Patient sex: M
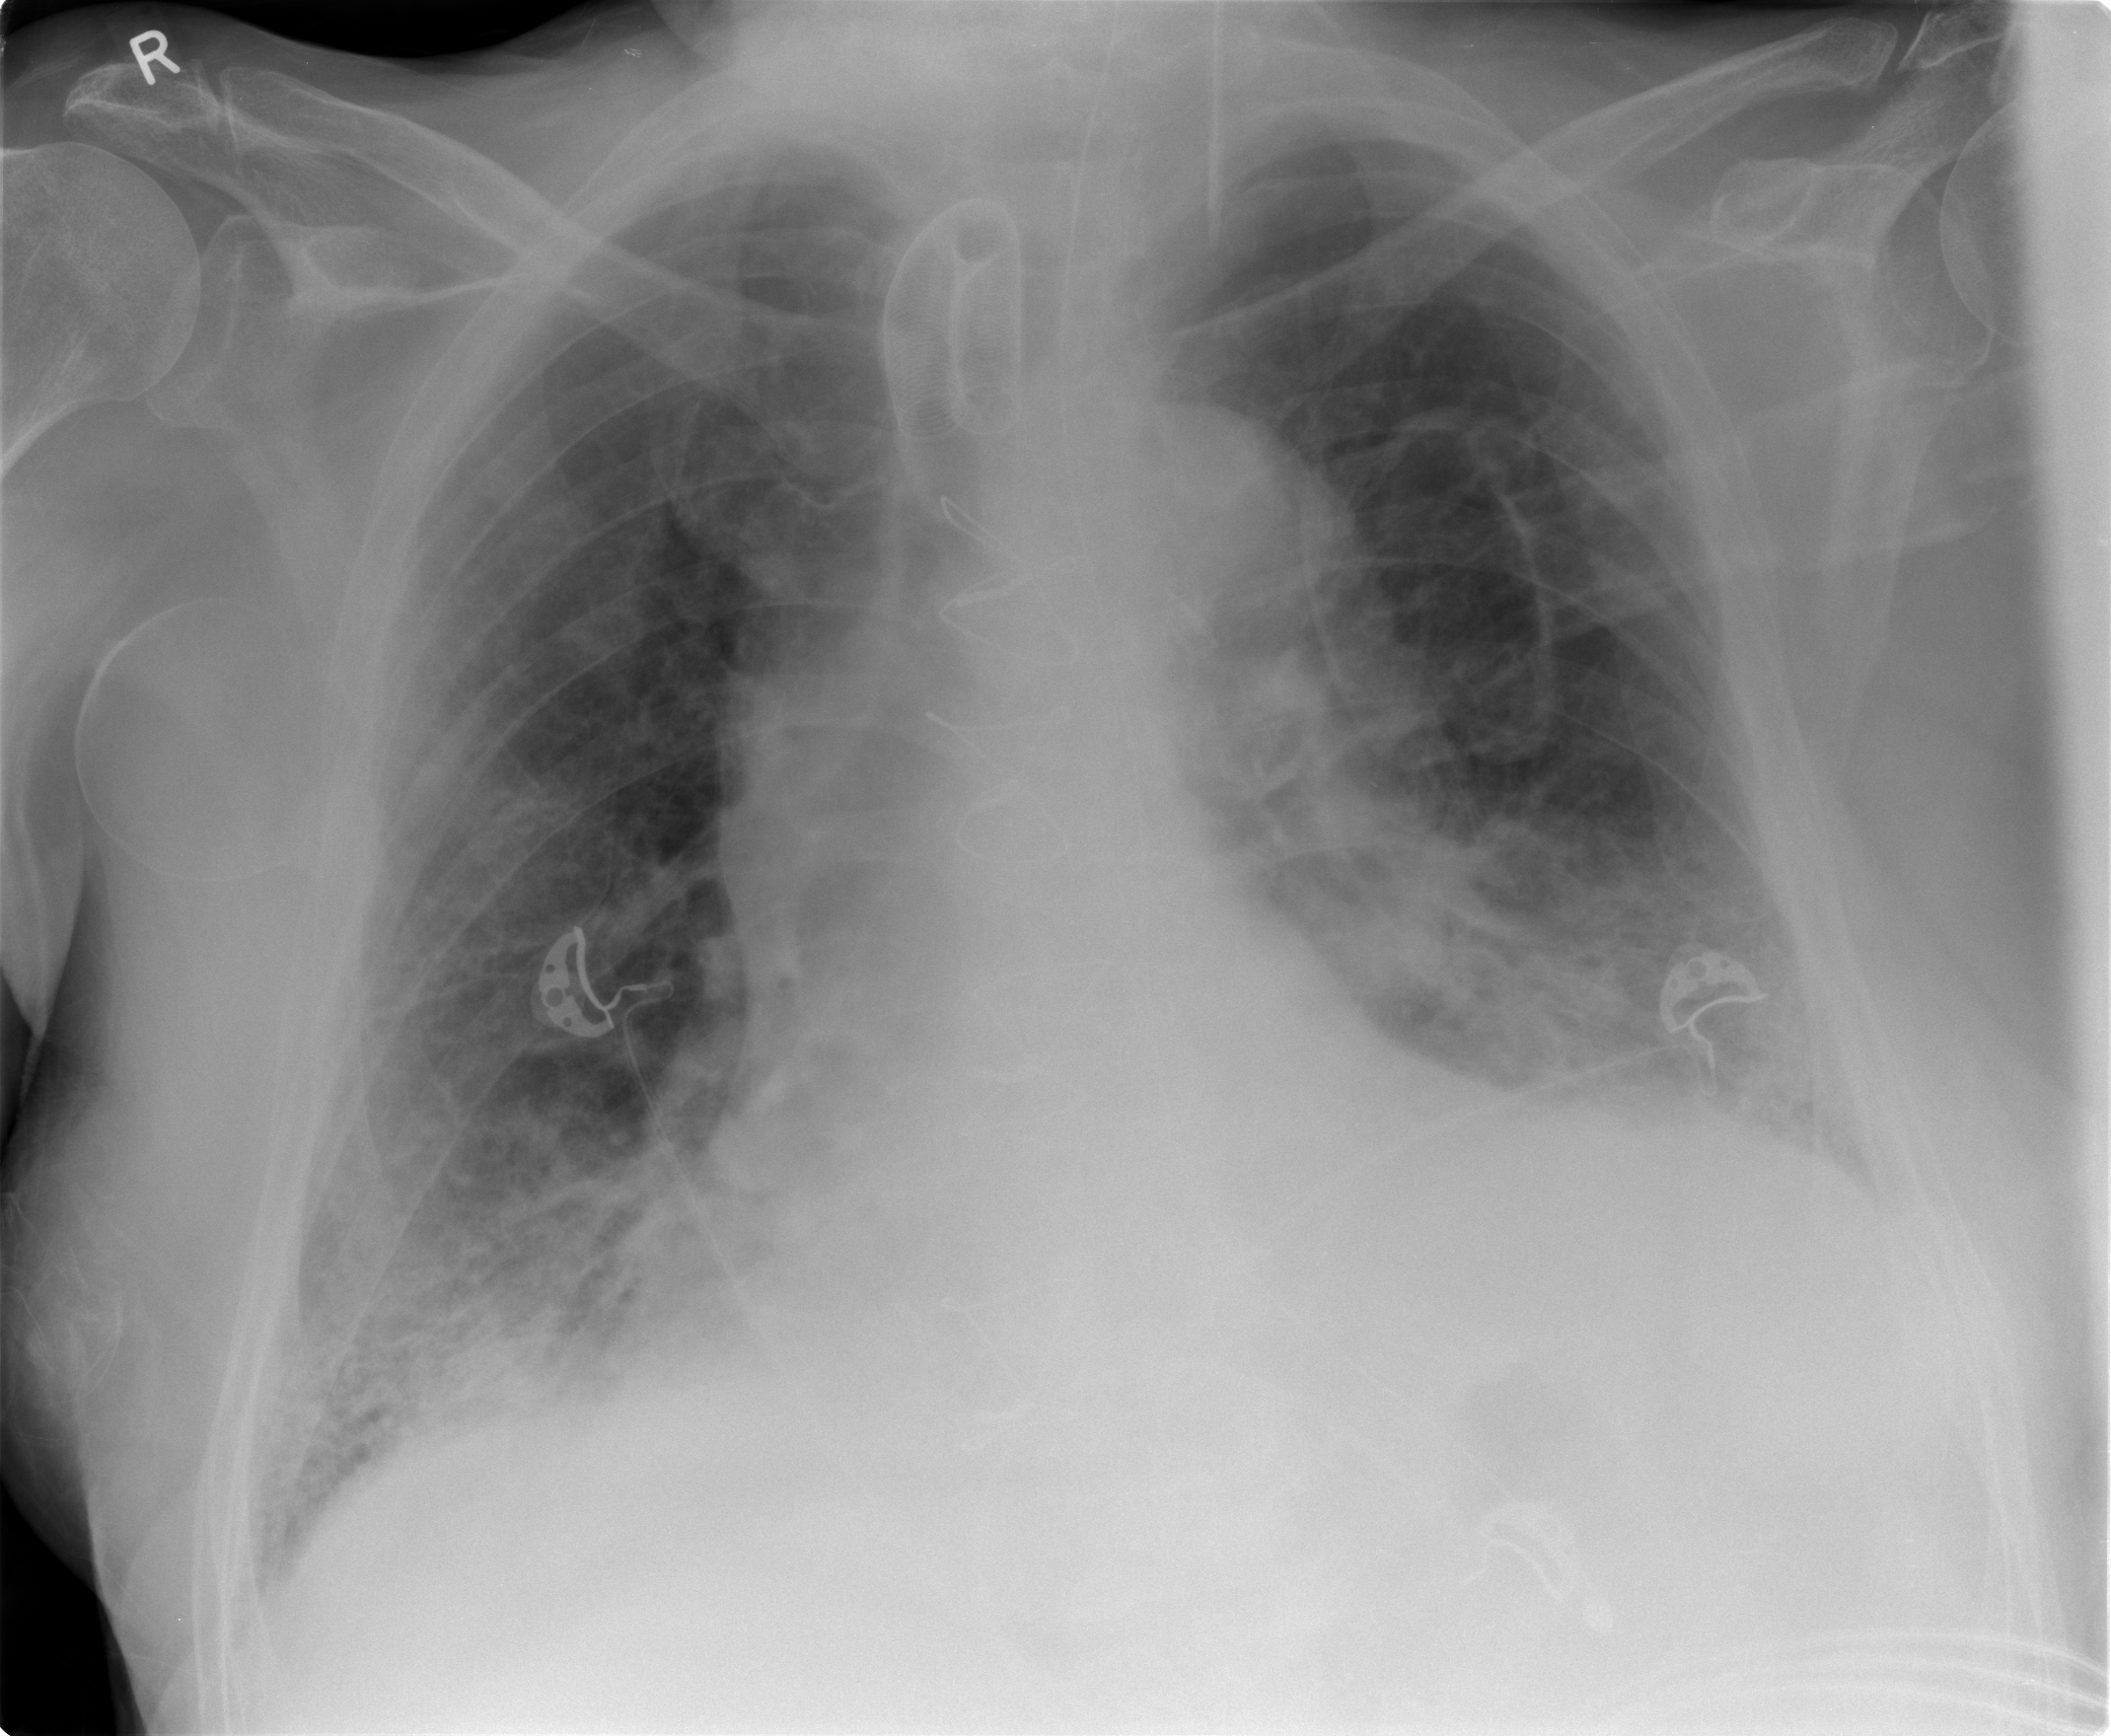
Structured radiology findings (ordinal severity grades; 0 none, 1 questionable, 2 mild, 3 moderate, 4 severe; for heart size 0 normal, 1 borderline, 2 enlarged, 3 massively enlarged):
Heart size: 1
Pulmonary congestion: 2
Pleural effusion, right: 2
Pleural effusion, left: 2
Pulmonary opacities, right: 2
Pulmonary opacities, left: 3
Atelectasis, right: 2
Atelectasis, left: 2